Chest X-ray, PA view. Patient: 34 years old, sex F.
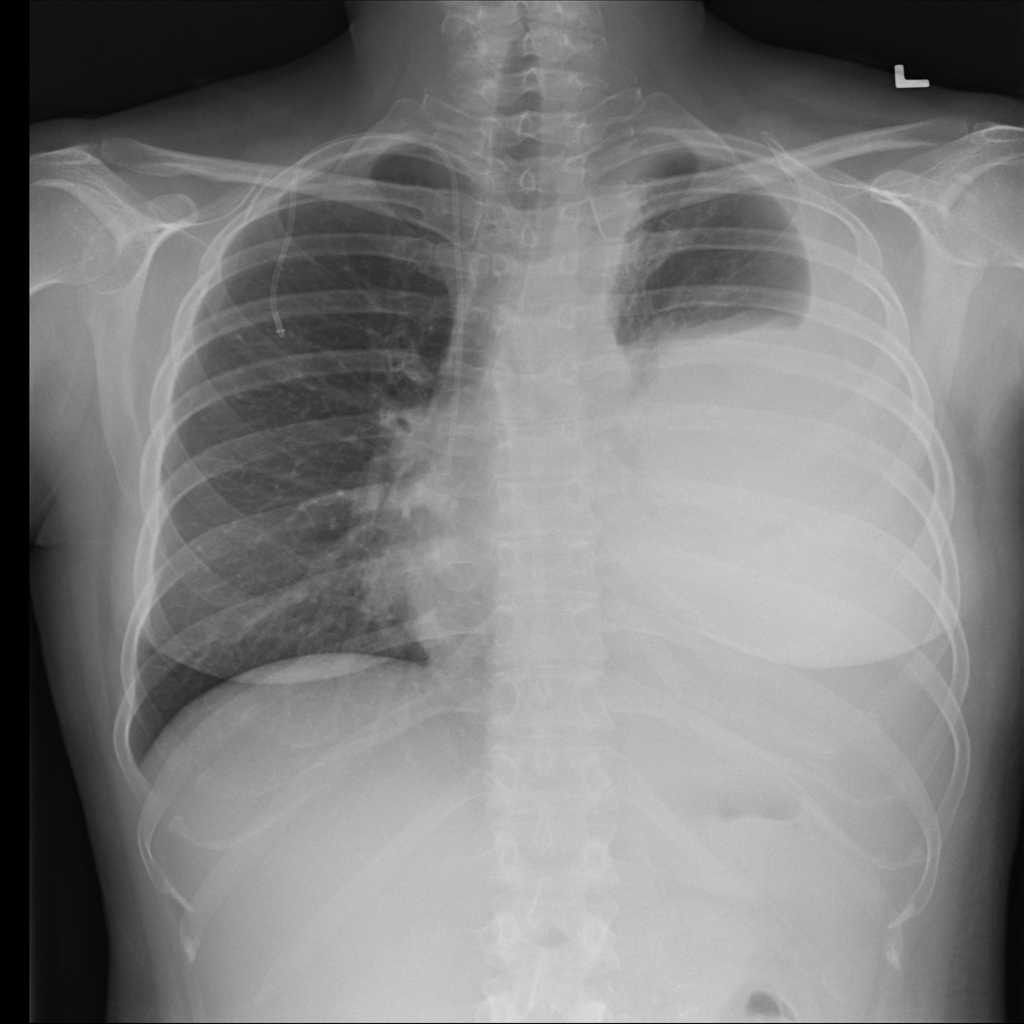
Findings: Effusion, Mass